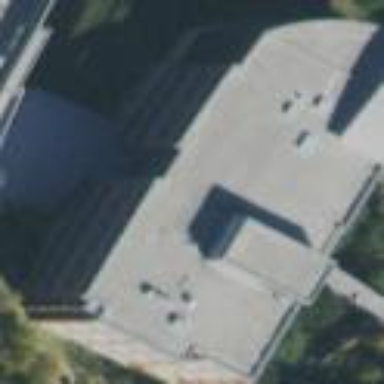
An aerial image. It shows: College building.